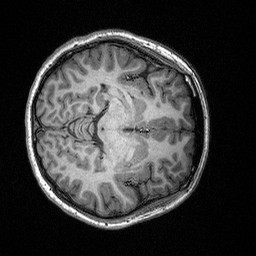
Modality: T1w
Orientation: axial
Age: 18
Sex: female
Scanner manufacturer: siemens
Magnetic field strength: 3 T
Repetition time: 2.53 s
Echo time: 0.00309 s